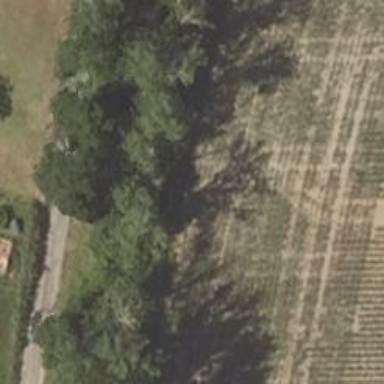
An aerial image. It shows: Row of deciduous broadleaved trees.